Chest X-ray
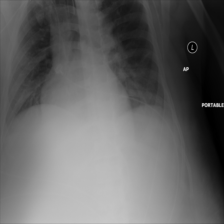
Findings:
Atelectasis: negative
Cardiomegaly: negative
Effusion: negative
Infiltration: negative
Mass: negative
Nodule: negative
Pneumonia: negative
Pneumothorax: negative
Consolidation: negative
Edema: negative
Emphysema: negative
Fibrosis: negative
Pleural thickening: negative
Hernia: negative